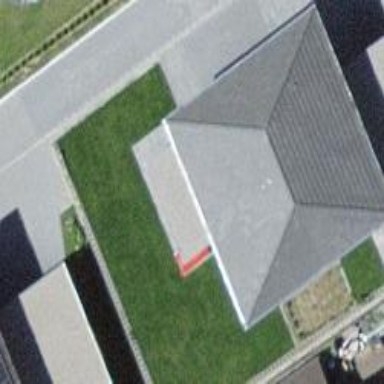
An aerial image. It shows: Building with hipped roof shape.